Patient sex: F
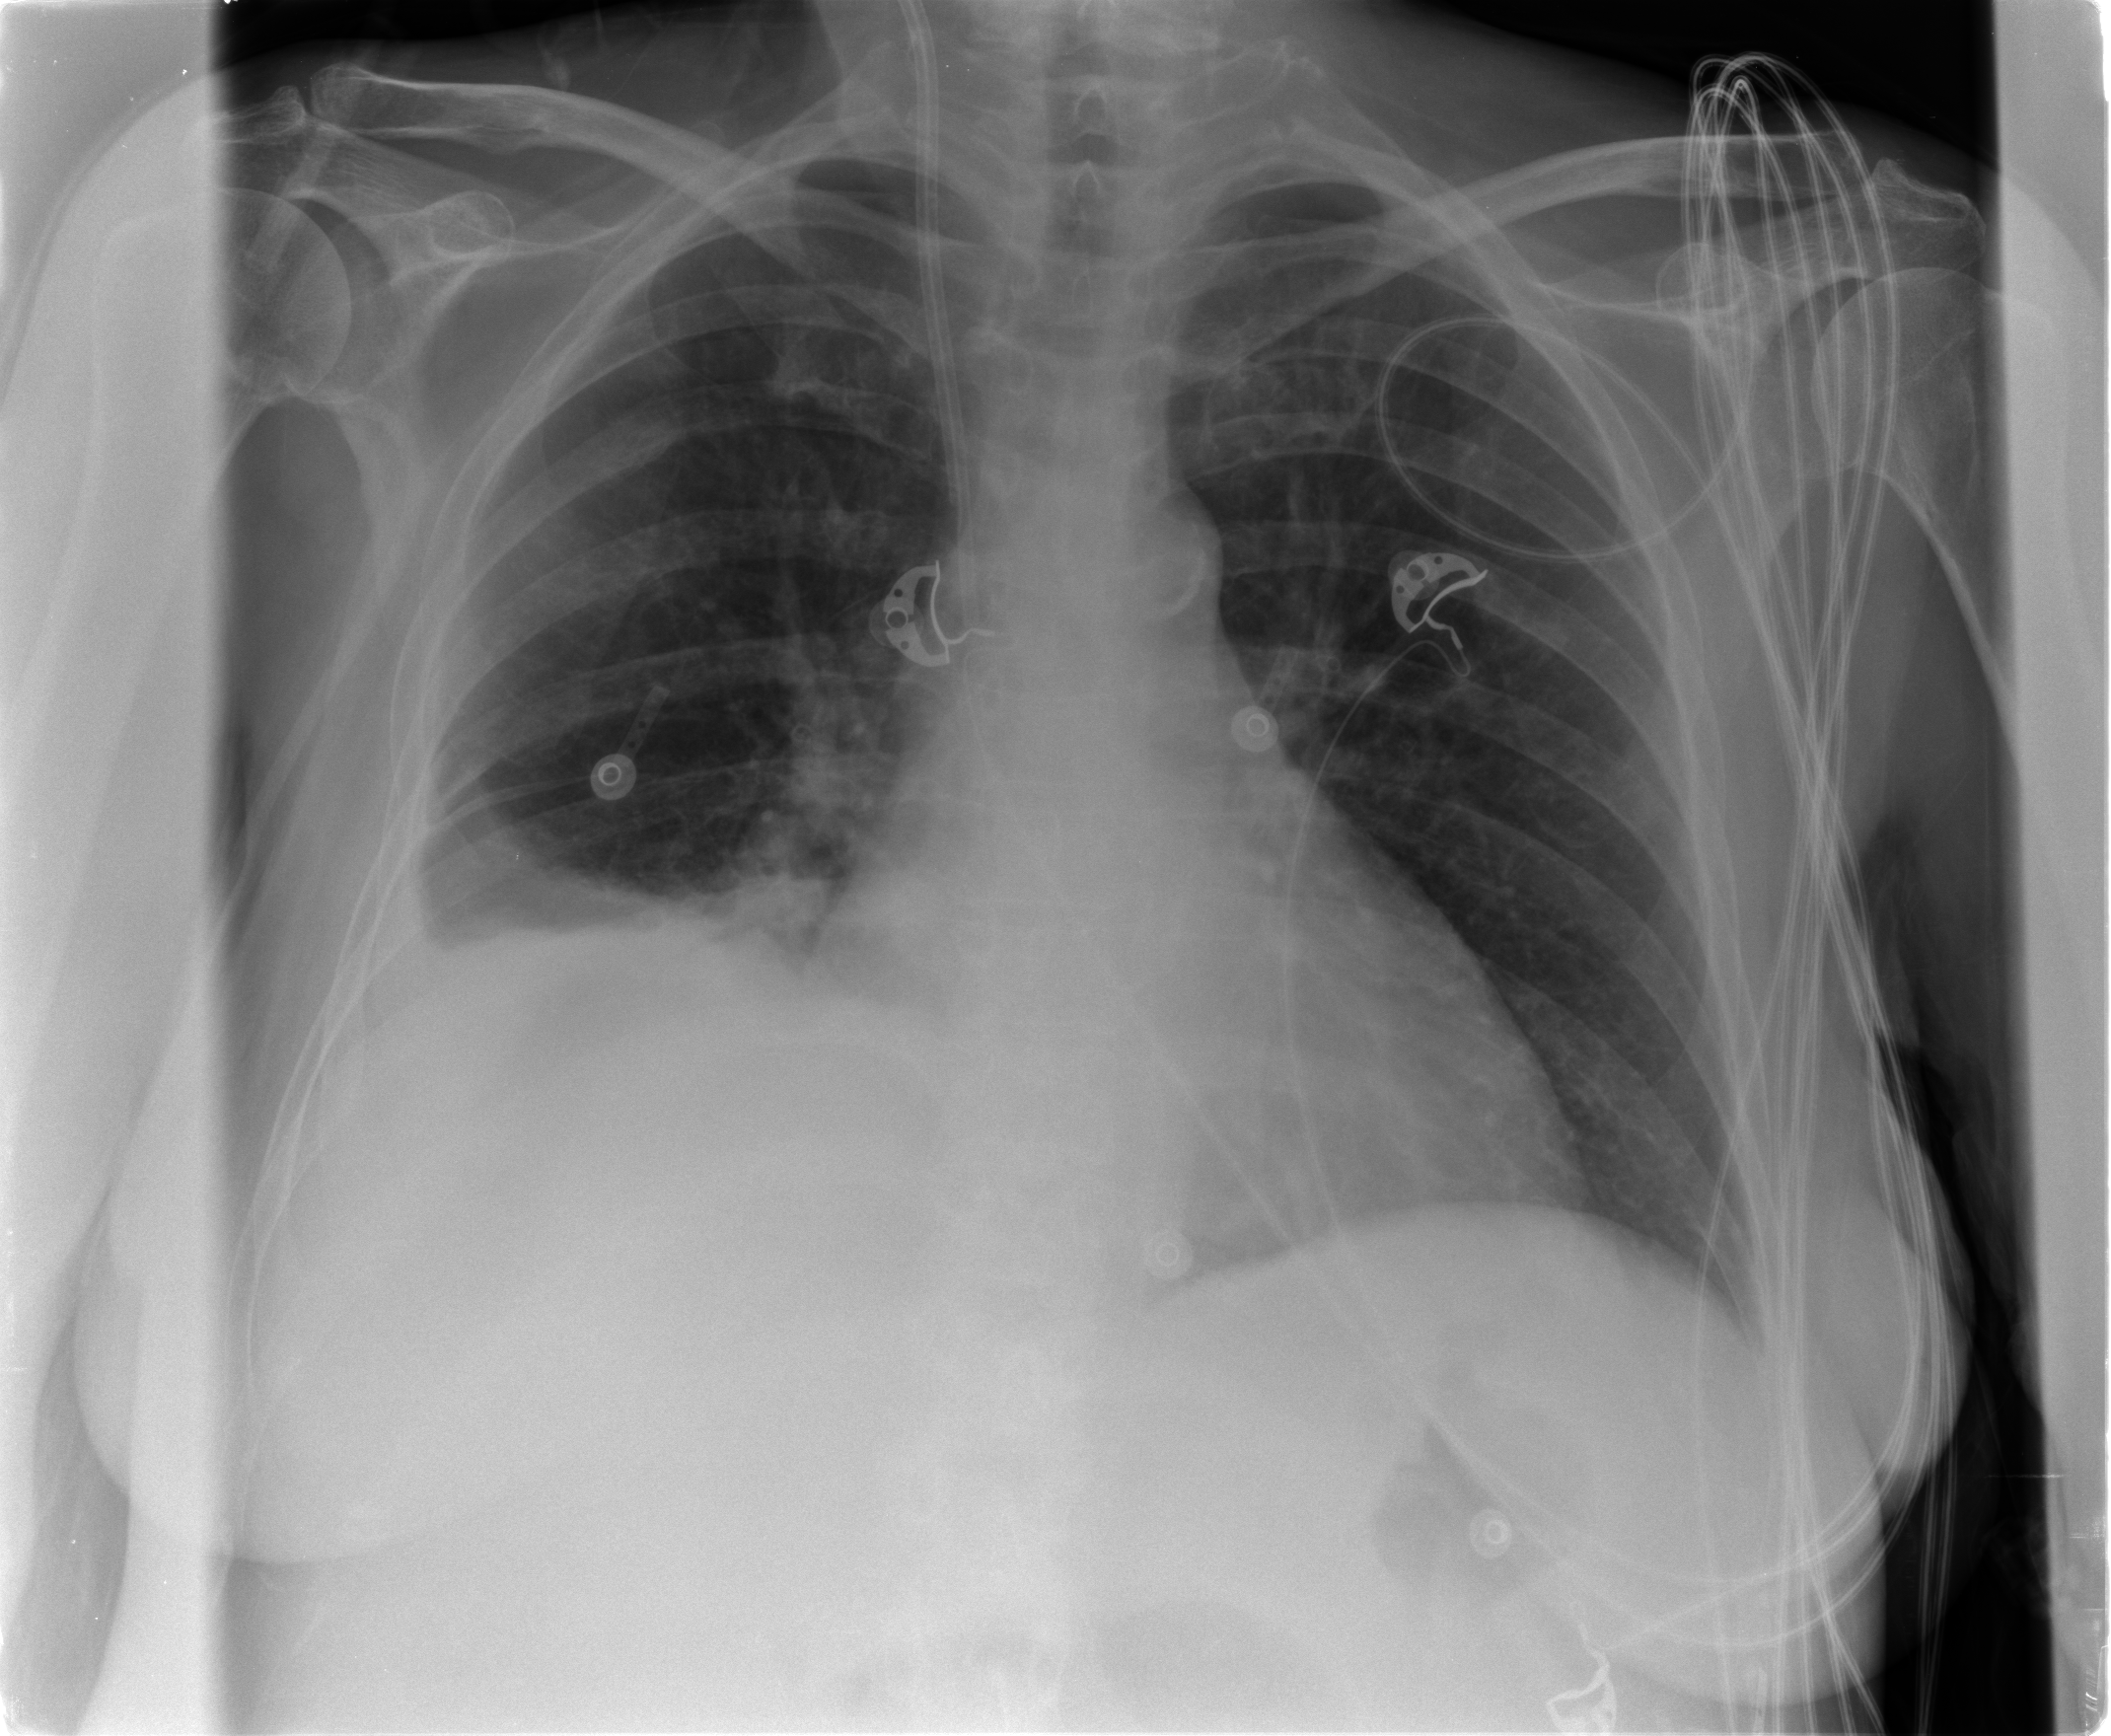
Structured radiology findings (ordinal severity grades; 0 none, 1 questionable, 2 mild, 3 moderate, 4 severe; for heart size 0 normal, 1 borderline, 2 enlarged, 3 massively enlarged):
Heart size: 1
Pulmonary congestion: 0
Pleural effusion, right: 3
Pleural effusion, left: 0
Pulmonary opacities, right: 0
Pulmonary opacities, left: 0
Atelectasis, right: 3
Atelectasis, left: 0